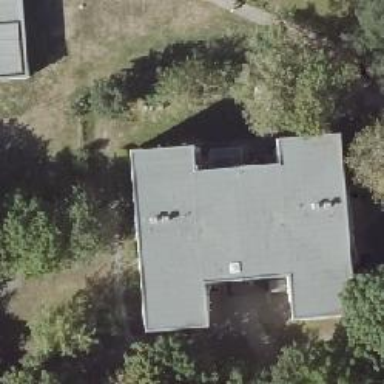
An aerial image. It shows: School building with flat roof.